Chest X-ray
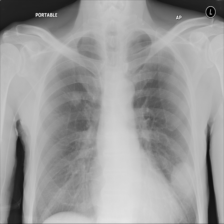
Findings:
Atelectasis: negative
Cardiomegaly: negative
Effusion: negative
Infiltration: negative
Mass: positive
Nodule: negative
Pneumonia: negative
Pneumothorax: negative
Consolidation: negative
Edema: negative
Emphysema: negative
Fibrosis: negative
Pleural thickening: negative
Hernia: negative